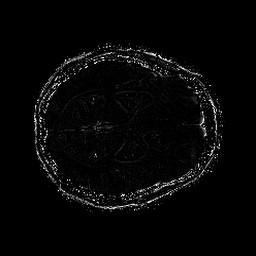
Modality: SWI
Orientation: axial
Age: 59
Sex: female
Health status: ill
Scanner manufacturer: philips
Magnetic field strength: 3 T
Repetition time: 0.031 s